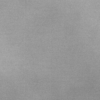
Label: dusty